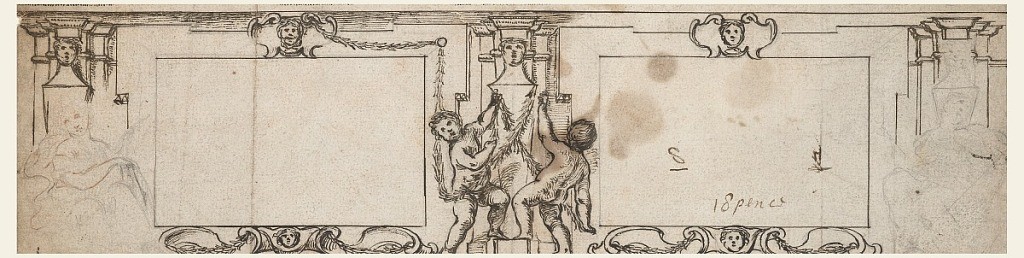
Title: Project for Carved Panelling
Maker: Giovanni Francesco Romanelli, 1610–1662
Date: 1650
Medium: Pen and brown ink, graphite, red chalk on paper
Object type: Drawing
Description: Horizontal format, two blank panels flank two putti who deck a herm with garlands and at either extremity are seated figures. Project left incomplete.